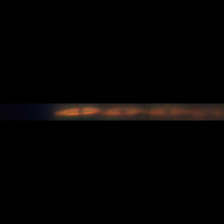
Taxon: Psuedo-nitzschia
Group: Diatoms